Question: I have an iOS app which has XML file, that holds data for an app. That file contains links for web pages. For some reason, when I try to display this links with 'UIWebView', its not showing. There is white screen with black rectangle -

I know this problem is in my web links, but its perfectly correct when I try to open it in Mac or Windows browsers (in fact, I just copy-paste it from Wiki). For example, there is one of my links: <URL>
And there is my code. It simple, but it do work when i test it with other link, like: <URL>
Code is below:
'''
-(void)loadWebView{
NSURL *urlik = [NSURL URLWithString:self.entityLinkToWiki];
NSURLRequest *requestObj = [NSURLRequest requestWithURL:urlik];
[self.myWebView loadRequest:requestObj];
}
'''
// Note: self.entityLinkToWiki look like shown above - <URL>
Of course I just don't want to force user to quit app and open link in Safari. Is there any way to show my stored web links in internal browser? And why is there such strange error? I mean links, that pretty fine in PC/Mac browsers doesn't work here?
UPDATED.
Guys, that was my fault and i terribly sorry for confusing you, and thank you for help. The problem is here: when i try to pass link string from one controller to another, somehow it lose part of text, and finally self.entityLinkToWiki = Moskovskii_Kreml', not 'http://ru.wikipedia.org/wiki/Moskovskii_Kreml'' as it should be!
My app have structure of table view, firstly, it load tableview, after that it pass values from XML which depends of indexPath.row. All values except web links works just fine, and i will explain the way i did this. As you request, there is part of web link in xml file:
'''
<webpage>http://ru.wikipedia.org/wiki/Moskovskii_Kreml'</webpage>
'''
To get that, i did following:
In "first" (tableView list) controller i pass values like this:
'''
-(void)prepareForSegue:(UIStoryboardSegue *)segue sender:(id)sender{
if ([segue.identifier isEqualToString:@"detailSegue"]){
NSIndexPath *indexPath = [self.tableView indexPathForCell:sender];
NSString *string = [[self.listOfPlaceDetails objectAtIndex:indexPath.row]objectForKey:@"description"];
DetailViewController *detailController = segue.destinationViewController;
detailController.descriptionStringShort =string;
....a lot of code here
detailController.fourthPhotoString = [[self.listOfPlaceDetails objectAtIndex:indexPath.row] objectForKey:@"imageFourth"];
detailController.webLink = [[self.listOfPlaceDetails objectAtIndex:indexPath.row]
objectForKey:@"webpage"];
}
}
'''
Image link has nothing to do with web link, i just post it, so you get picture that i pass values in this way and it work fine. Then, i pass values from "detail" controller to controller, that finally have UIWebView:
'''
-(void)prepareForSegue:(UIStoryboardSegue *)segue sender:(id)sender{
.... a lot of code here
if ([segue.identifier isEqualToString:@"WebSegue"]){
WebViewController *webController = segue.destinationViewController;
webController.entityLinkToWiki = self.webLink;
NSLog(@"WebSegue link is %@", self.webLink);
}
}
'''
And NSLog says, that self.webLink is already - Moskovskii_Kreml' (incorrect value). Therefore, i didn't get correct link for my UIWebView. So now, my question is - how to get correct link passing it like i did? I don't want to bother load it from XML file in final controller, because i need information of indexPath.row, to get correct value (i have a lot of entities in XML file).
Thank you for any help you provide, and sorry about first post (in which i didn't bother to look at console and see, that my link was incorrect).
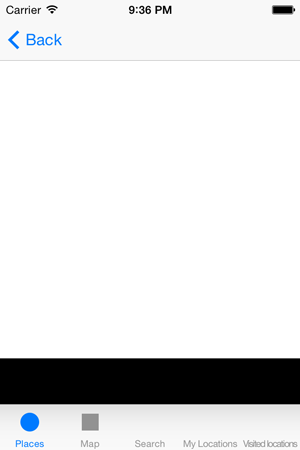
Answer: You have asked multiple questions. If you just want to open the Kremlin link in your browser - Use 'NSUTF8StringEncoding'.
'NSString' doesn't have any function built in that really does URL encoding properly, but this one works for extended characters. This will definitely handle your foreign characters. I tested the following -
'''
- (void) viewDidLoad{
[super viewDidLoad];
self.myWebView = [[UIWebView alloc] initWithFrame:CGRectMake(0, 0, 320, 480)];
self.myWebView.delegate = self;
NSString *myString = @"http://ru.wikipedia.org/wiki/Moskovskii_Kreml'";
NSURL *urlik = [NSURL URLWithString:[myString stringByAddingPercentEscapesUsingEncoding: NSUTF8StringEncoding]];
NSURLRequest *requestObj = [NSURLRequest requestWithURL:urlik];
[self.myWebView loadRequest:requestObj];
[self.view addSubview:self.myWebView];
}
'''